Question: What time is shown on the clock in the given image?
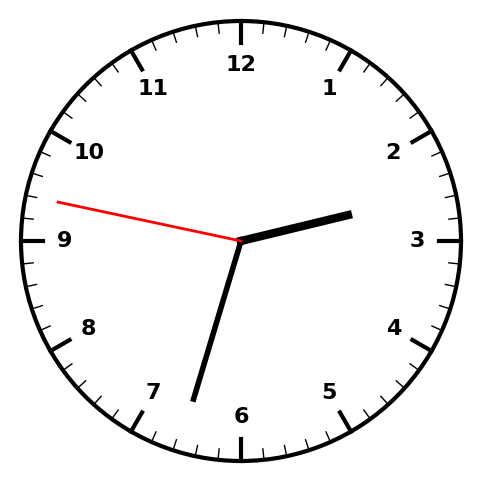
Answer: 02:32:47